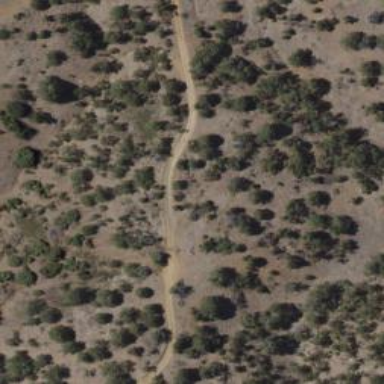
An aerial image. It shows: Bridleway.